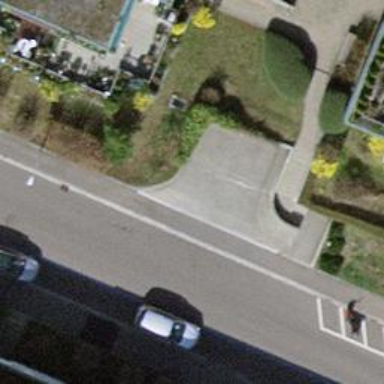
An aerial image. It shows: Parking entrance.